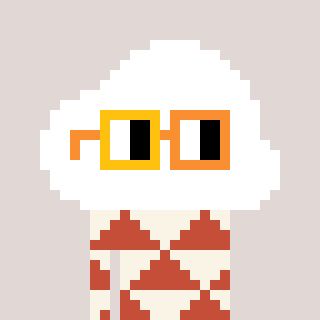
a pixel art character with square yellow and orange glasses, a cloud-shaped head and a rust-colored body on a warm background